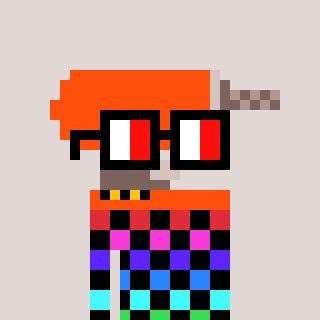
a pixel art character with square glasses with black frames and red eyes, a drill-shaped head and a computerblue-colored body on a warm background